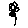
Label: flower